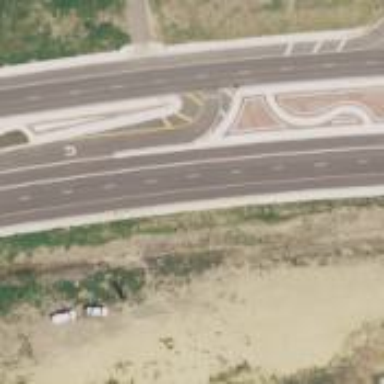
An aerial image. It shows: Secondary link road.